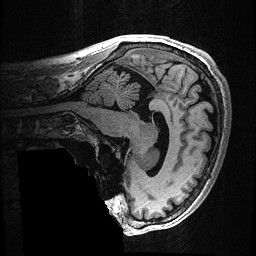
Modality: T1w
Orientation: sagittal
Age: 38
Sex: male
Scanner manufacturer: ge
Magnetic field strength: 3 T
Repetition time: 0.006952 s
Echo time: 0.00292 s